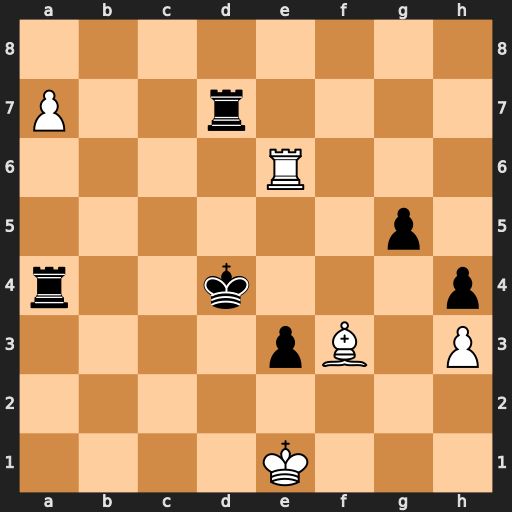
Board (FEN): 8/P2r4/4R3/6p1/r2k3p/4pB1P/8/4K3
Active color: w
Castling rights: -
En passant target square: -
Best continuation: Re4+ Kc5 Rxa4